Question: I have a simple aip with an array with 4 different ids. In react I've made an '<ul>' with a button for each of the ids. When I click the button, I want to change the 'state.id' and 'console.log' the new 'state.id' with the new specific button id value from the api (eventually I want to change some render depending on the button I press).

<URL>
I need to press two times on one of the buttons to console.log my desired id, I need the state to change on the first click (to make some changes to some new render).
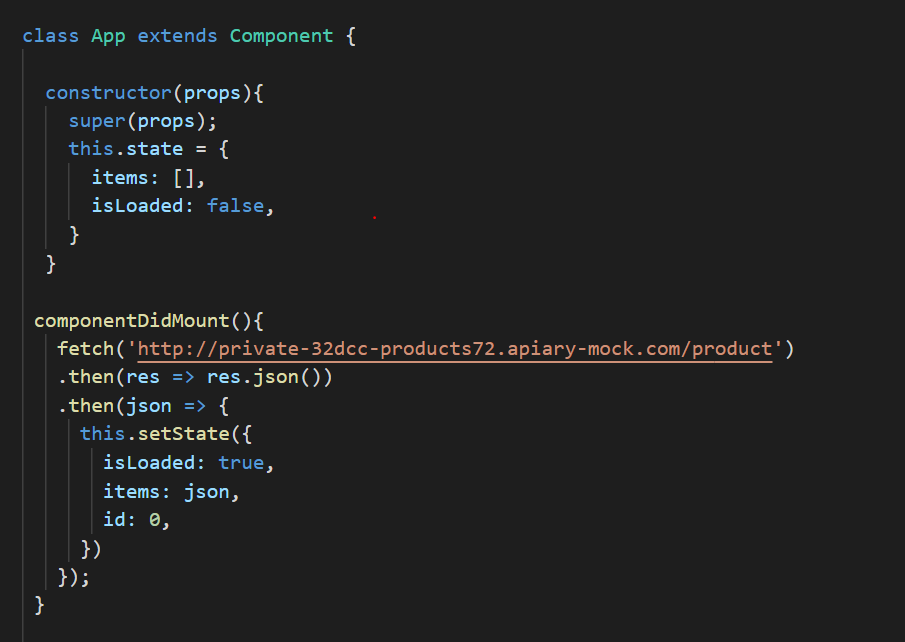
Answer: From the React docs for <URL>
> Think of setState() as a request rather than an immediate command to
update the component. For better perceived performance, React may
delay it, and then update several components in a single pass. React
does not guarantee that the state changes are applied immediately.
Try logging this.state inside your render function and you will see how it actually IS happening after the first click - but your log is displaying it before the state updates.